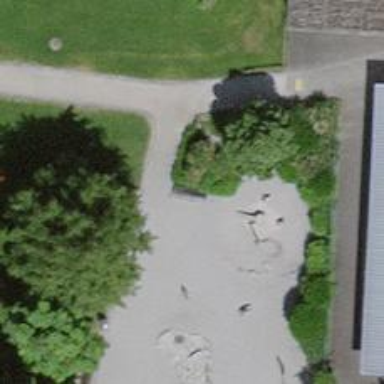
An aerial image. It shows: Black bench.